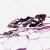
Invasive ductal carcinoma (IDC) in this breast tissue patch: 0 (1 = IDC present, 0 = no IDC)